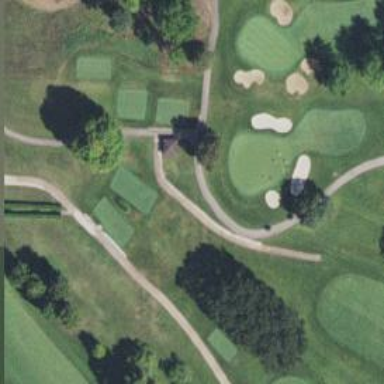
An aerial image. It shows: Golf hole.